Field crop: maize
Growth stage: 2
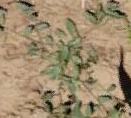
Species: convolvulus